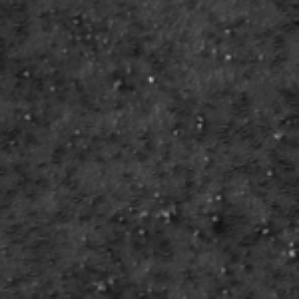
Label: frost